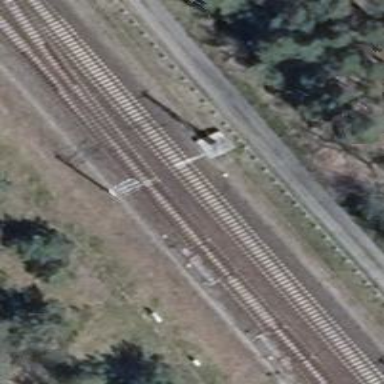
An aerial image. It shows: Railway switch with turnout to the right.